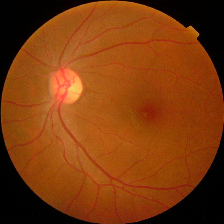
Diabetic retinopathy grade: No DR